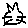
Label: cat